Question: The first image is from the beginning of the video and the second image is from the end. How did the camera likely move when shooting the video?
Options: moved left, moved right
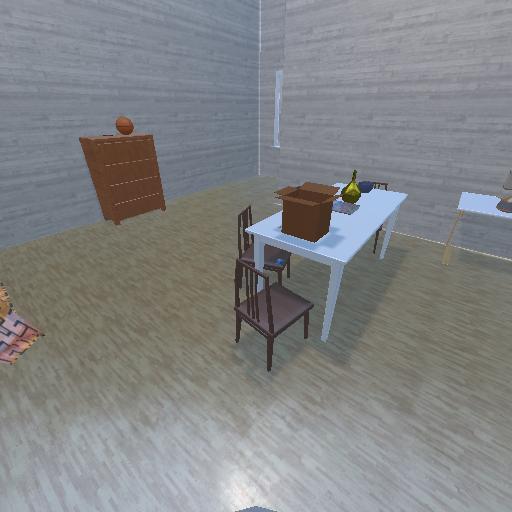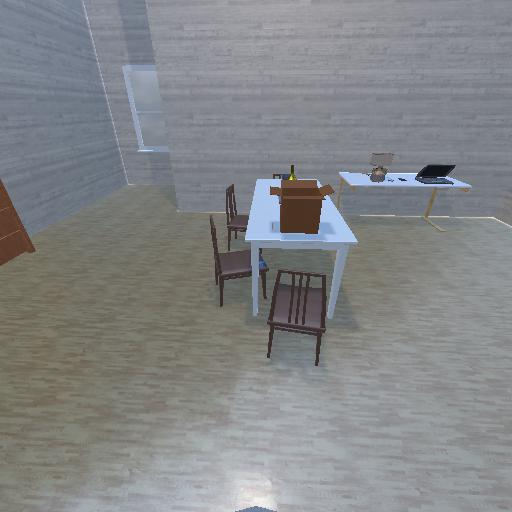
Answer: moved left